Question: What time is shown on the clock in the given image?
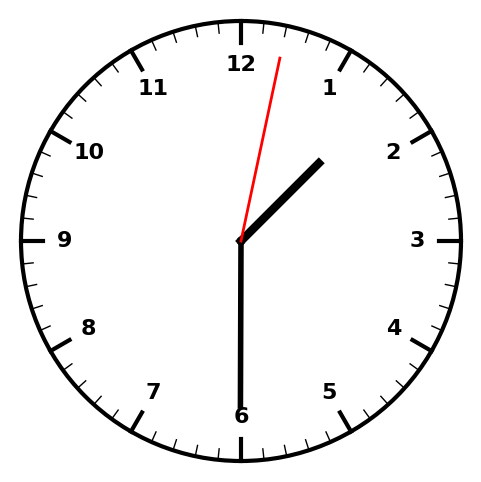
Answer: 01:30:02